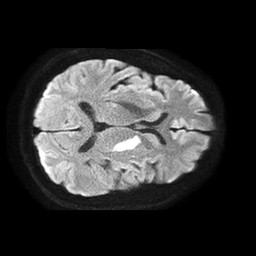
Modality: TRACE
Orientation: axial
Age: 53
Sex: male
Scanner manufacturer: philips
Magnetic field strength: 1.5 T
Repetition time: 4.6 s
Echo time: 0.08543 s